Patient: sex M, age 19
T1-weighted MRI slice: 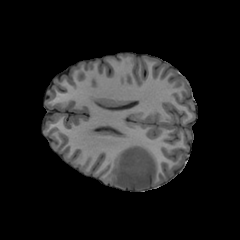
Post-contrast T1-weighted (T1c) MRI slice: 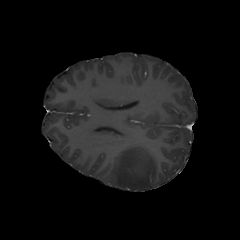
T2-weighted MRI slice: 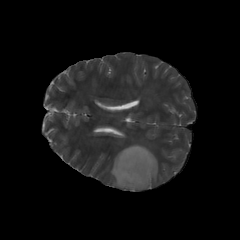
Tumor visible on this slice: yes
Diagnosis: Oligodendroglioma, IDH-mutant, 1p/19q-codeleted
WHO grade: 3